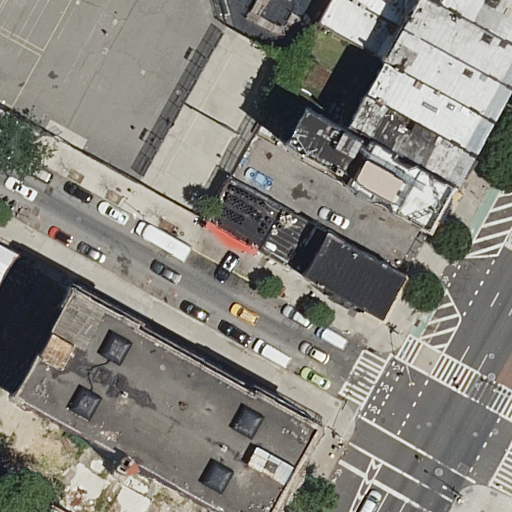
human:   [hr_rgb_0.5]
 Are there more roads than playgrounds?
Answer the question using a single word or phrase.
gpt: yes

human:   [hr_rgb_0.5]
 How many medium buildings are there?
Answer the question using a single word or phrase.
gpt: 6

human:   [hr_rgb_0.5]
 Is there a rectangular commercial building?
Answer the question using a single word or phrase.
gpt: no

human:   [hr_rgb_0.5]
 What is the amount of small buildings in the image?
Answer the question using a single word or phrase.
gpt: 3

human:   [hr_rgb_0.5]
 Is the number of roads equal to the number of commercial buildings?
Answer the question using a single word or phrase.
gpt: no

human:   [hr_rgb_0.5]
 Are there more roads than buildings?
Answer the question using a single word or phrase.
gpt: no

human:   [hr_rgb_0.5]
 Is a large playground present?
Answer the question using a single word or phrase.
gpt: yes

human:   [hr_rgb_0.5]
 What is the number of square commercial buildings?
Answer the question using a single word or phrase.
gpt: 0

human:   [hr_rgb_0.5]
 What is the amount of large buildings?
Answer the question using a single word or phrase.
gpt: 0

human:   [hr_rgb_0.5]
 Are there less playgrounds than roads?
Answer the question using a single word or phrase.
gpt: yes

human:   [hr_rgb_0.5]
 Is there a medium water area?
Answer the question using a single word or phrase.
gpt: no

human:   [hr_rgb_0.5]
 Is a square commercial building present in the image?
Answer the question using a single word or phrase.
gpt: no

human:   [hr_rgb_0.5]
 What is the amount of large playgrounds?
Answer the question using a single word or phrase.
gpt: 1

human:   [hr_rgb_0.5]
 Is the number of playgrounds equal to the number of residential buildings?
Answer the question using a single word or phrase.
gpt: no

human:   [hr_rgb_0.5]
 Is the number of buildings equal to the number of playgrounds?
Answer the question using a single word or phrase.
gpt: no

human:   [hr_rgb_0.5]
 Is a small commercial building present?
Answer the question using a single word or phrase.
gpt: no

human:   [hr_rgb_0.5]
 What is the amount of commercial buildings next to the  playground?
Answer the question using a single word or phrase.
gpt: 0

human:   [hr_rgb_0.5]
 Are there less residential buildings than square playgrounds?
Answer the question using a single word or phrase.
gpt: no

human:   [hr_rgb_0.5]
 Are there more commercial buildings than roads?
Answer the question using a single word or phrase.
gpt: no

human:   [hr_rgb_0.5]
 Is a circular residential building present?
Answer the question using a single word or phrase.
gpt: no

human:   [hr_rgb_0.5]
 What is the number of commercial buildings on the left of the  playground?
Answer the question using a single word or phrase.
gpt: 0

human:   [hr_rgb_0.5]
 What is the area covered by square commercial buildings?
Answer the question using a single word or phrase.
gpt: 0m2

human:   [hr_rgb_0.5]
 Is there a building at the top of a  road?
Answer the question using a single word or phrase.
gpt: yes

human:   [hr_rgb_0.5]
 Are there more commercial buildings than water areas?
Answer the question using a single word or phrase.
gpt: no

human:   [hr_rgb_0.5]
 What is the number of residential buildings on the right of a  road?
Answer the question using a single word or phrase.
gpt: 6

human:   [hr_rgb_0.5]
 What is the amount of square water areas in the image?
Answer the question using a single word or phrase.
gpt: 0

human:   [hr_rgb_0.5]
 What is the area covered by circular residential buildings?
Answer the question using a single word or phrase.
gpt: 0m2

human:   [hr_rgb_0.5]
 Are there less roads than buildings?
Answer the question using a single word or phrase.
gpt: yes

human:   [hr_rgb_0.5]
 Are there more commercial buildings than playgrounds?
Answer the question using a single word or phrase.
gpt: no

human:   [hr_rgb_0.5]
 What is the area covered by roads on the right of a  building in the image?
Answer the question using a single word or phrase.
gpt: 0m2

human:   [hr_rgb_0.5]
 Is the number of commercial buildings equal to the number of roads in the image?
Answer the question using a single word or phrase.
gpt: no

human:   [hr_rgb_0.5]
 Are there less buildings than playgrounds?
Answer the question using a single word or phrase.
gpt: no

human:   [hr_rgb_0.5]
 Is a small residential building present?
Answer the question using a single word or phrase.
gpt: yes

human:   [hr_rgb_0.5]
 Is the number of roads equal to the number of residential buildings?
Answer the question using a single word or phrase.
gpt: no

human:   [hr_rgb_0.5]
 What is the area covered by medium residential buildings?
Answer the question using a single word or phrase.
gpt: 1456m2

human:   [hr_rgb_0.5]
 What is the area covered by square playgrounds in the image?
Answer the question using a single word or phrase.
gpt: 0m2